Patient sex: M
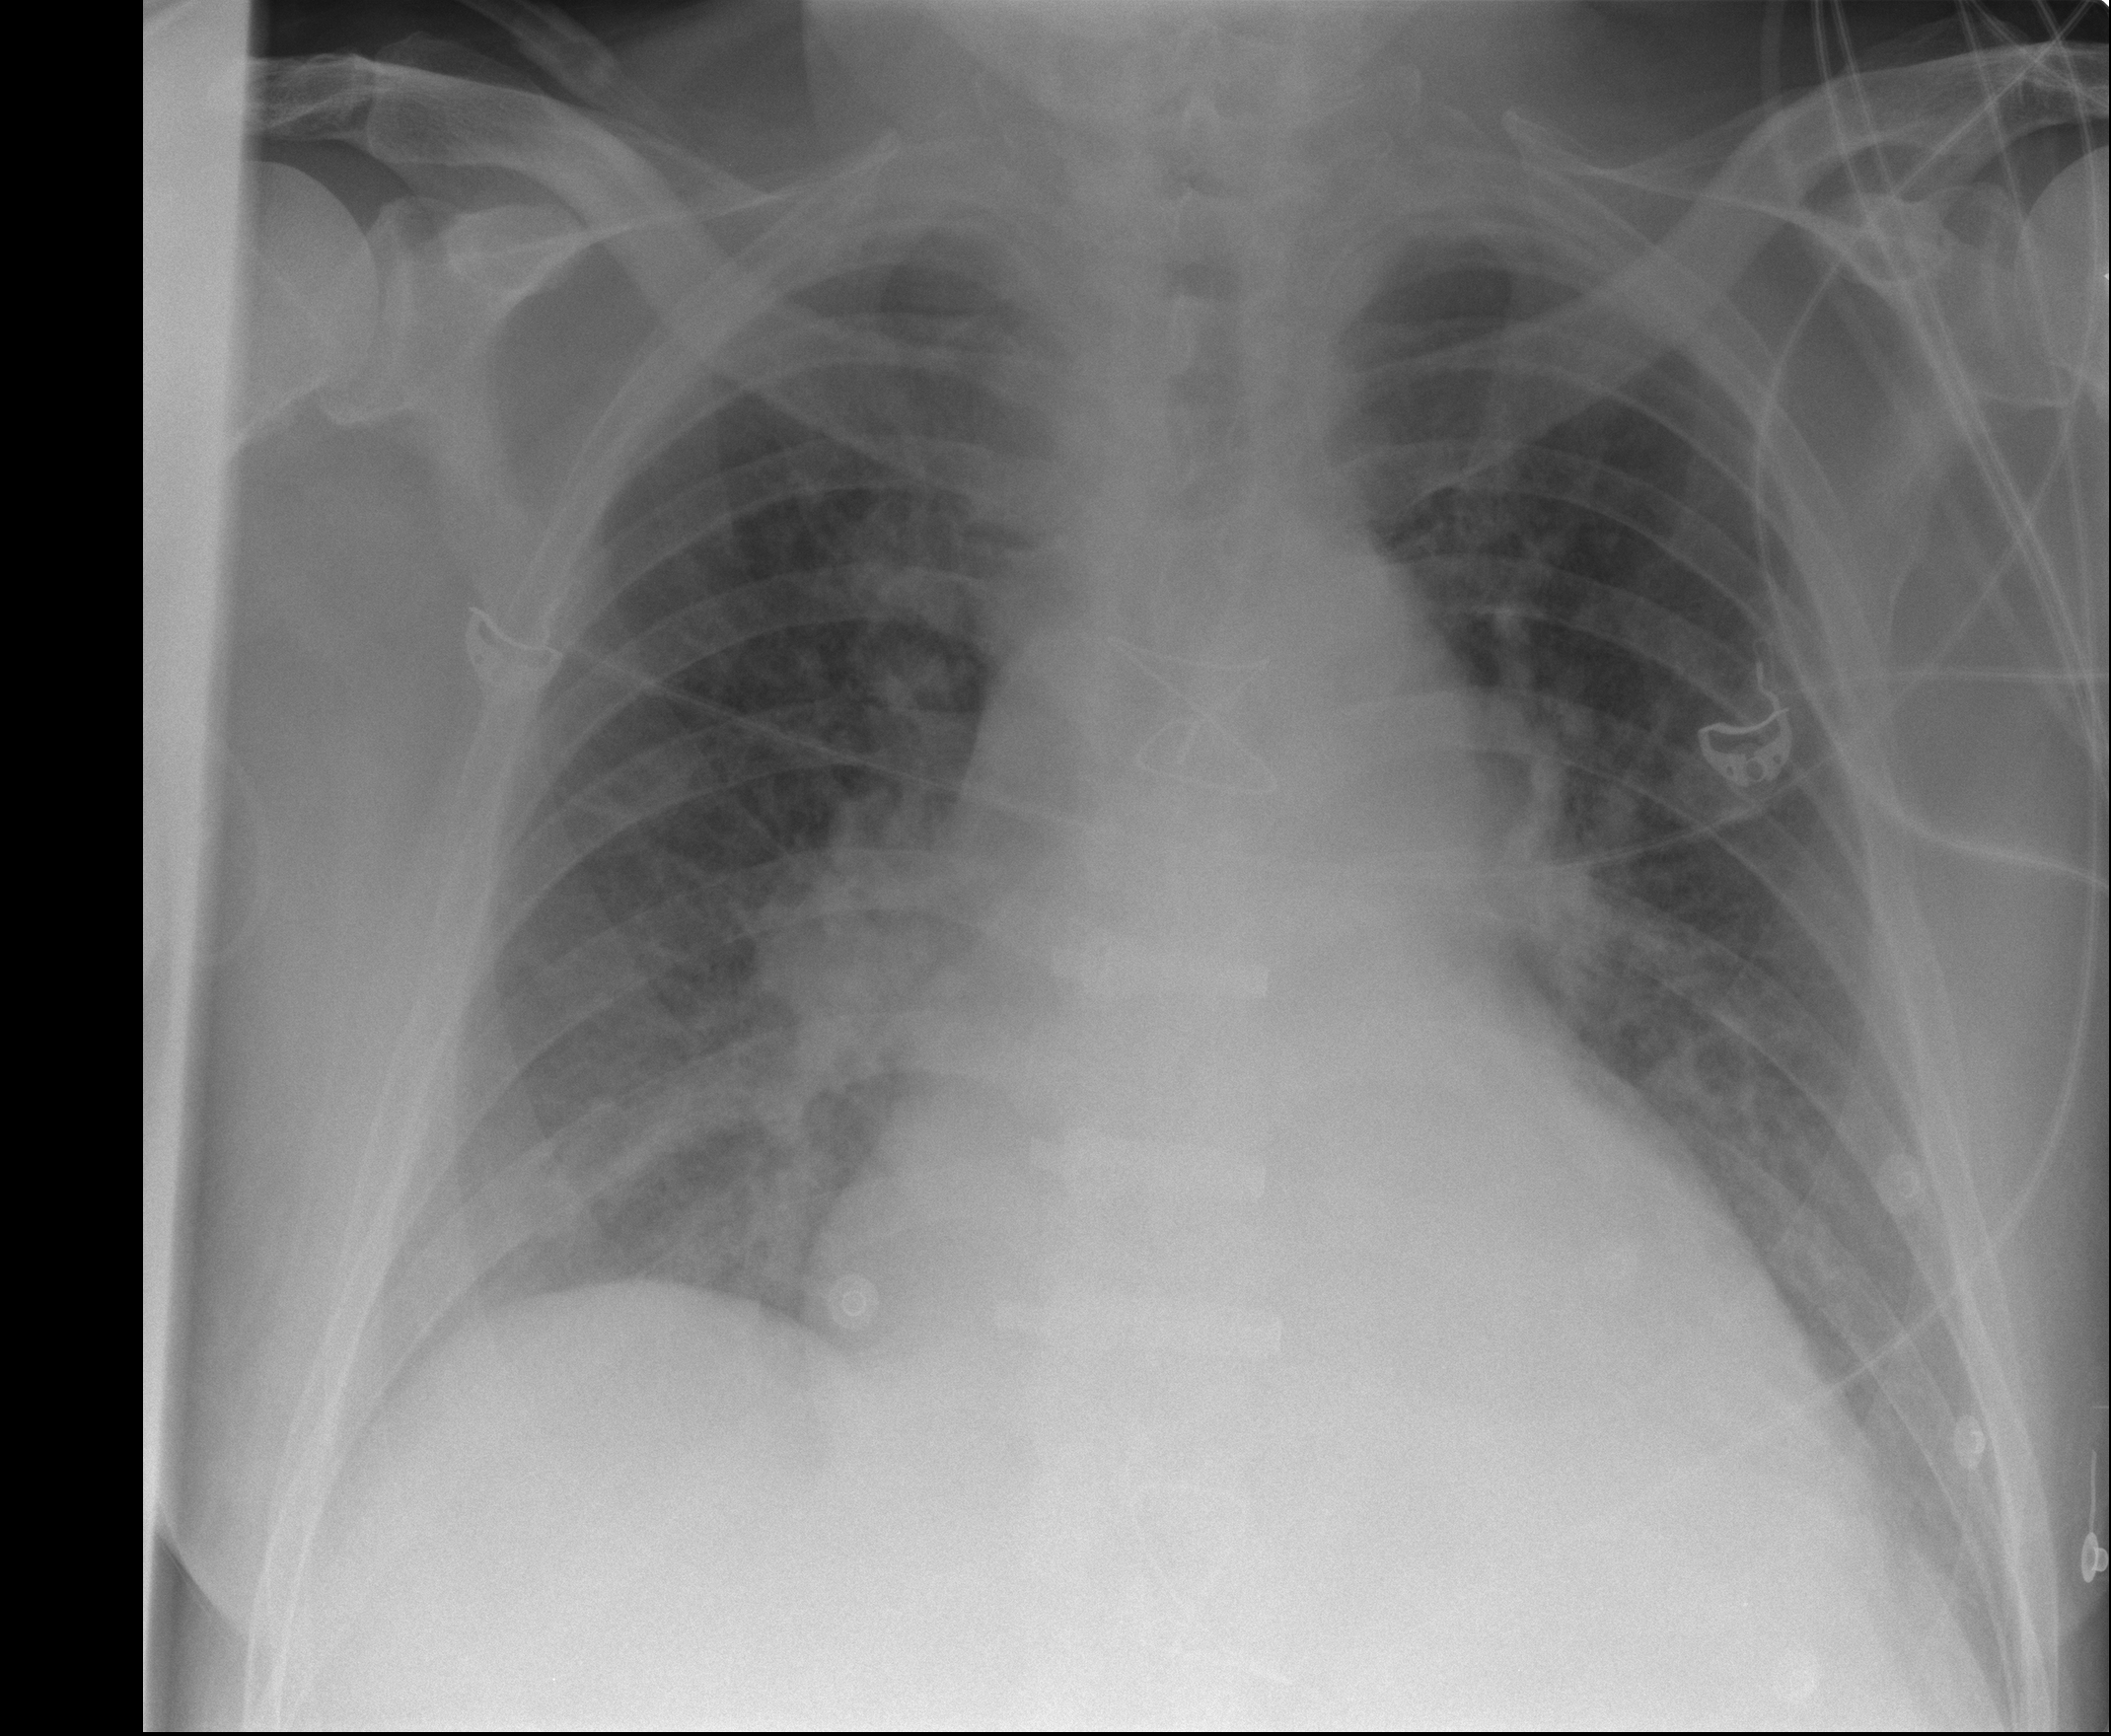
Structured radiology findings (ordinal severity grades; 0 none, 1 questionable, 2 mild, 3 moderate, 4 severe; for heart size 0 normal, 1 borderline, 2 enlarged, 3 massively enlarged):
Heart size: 2
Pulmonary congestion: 3
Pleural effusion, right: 2
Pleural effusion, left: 2
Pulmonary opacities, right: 1
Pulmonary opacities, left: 1
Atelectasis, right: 2
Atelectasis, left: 2